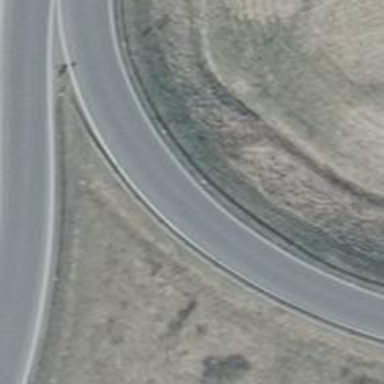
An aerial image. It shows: Trunk link highway.